Question: Here is my code that checks the type of tile. If its an inclined tile it then updates the
position of the character. As demonstrated in the photo my character does not move along the slope. What am I doing wrong?
'''
bool Entity::PosValidTile(Tile* Tile, int tileX, int tileY)
{
if(Tile->TypeID == TILE_TYPE_ANGLEUP)
{
int Slope, Intercept;
int newY;
Vector P1,P2;
P1.X = tileX; P1.Y = tileY + TILE_SIZE;
P2.X = tileX + TILE_SIZE; P2.Y = tileY;
if(X + (Width/2) > tileX)
{
Slope = -(P2.Y- P1.Y) / (P2.X - P1.X);
Intercept = Slope * (-P1.X + P1.Y);
newY = Slope * ((X + Width/2) + Intercept);
Y = (newY - Height);
return true;
}
}
}
'''

The dimensions of the character are 48 X 96; which are Width and Height respectively. His origin like the tile, is at the upper left corner.
Here is how that function is used
'''
bool Entity::PosValid(int NewX, int NewY)
{
bool Return = true;
int StartX = (NewX + Col_X) / TILE_SIZE;
int StartY = (NewY + Col_Y) / TILE_SIZE;
int EndX = ((NewX + Col_X) + Width - Col_Width - 1) / TILE_SIZE;
int EndY = ((NewY + Col_Y) + Height - Col_Height - 1) / TILE_SIZE;
if(Flags & ENTITY_FLAG_IGNOREMAP)
{
}else
{
for(int iY = StartY; iY <= EndY;iY++)
{
for(int iX = StartX;iX <= EndX;iX++)
{
Tile* Tile = Area::AreaControl.GetTile(iX * TILE_SIZE, iY * TILE_SIZE);
int atileY = iY * TILE_SIZE;
int atileX = iX * TILE_SIZE;
if(PosValidTile(Tile,atileX,atileY) == false)
{
Return = false;
}
}
}
}
if(Flags & ENTITY_FLAG_MAPONLY)
{
}else
{
for(int i = 0;i < (int)EntityList.size();i++)
{
if(PosValidEntity(EntityList[i], NewX, NewY) == false)
{
Return = false;
}
}
}
return Return;
}
'''
The function that calls the previous one is my OnMove function.
'''
void Entity::OnMove(float MoveX, float MoveY)
{
if(MoveX == 0 && MoveY == 0) return;
double NewX = 0;
double NewY = 0;
CanJump = false;
MoveX *= Time::TimeControl.GetDeltaTime();
MoveY *= Time::TimeControl.GetDeltaTime();
if(MoveX != 0)
{
if(MoveX >= 0) NewX = Time::TimeControl.GetDeltaTime();
else NewX = -Time::TimeControl.GetDeltaTime();
}
if(MoveY != 0)
{
if(MoveY >= 0) NewY = Time::TimeControl.GetDeltaTime();
else NewY = -Time::TimeControl.GetDeltaTime();
}
while(true)
{
if(Flags & ENTITY_FLAG_GHOST)
{
PosValid((float)(X + NewX), (float)(Y + NewY));
X += (float)NewX;
Y += (float)NewY;
}else
{
if(PosValid((float)(X + NewX), (int)(Y)))
{
X += (float)NewX;
}else
{
SpeedX = 0;
}
if(PosValid((float)(X), (float)(Y + NewY)))
{
Y += (float)NewY;
}else
{
if(MoveY > 0)
{
CanJump = true;
}
SpeedY = 0;
}
}
MoveX += (float)-NewX;
MoveY += (float)-NewY;
if(NewX > 0 && MoveX <= 0) NewX = 0;
if(NewX < 0 && MoveX >= 0) NewX = 0;
if(NewY > 0 && MoveY <= 0) NewY = 0;
if(NewY < 0 && MoveY >= 0) NewY = 0;
if(MoveX == 0) NewX = 0;
if(MoveY == 0) NewY = 0;
if(MoveX == 0 && MoveY == 0) break;
if(NewX == 0 && NewY == 0) break;
}
}
'''
This function is then called in the main Loop Like so
OnMove(SpeedX,SpeedY);
The speeds are calculated as fallows
'''
SpeedX += AccelX * Time::TimeControl.GetDeltaTime();
SpeedY += AccelY * Time::TimeControl.GetDeltaTime();
'''
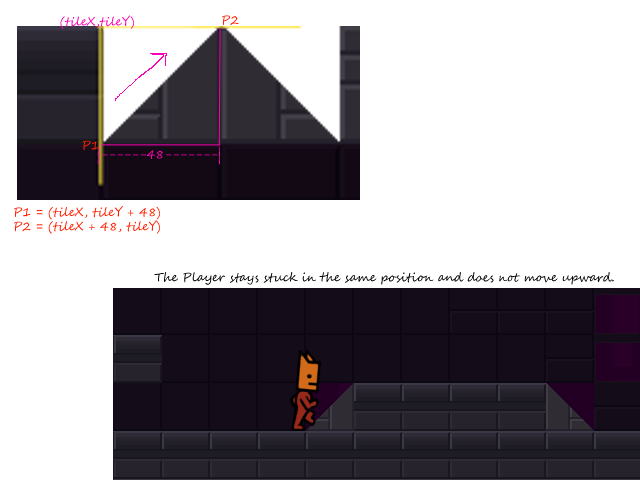
Answer: I'm giving an "answer" but it probably better fit as a comment... a few points:
- 'if'- 'delta time'- 'PosValidTile''Entity''Y''X'- 'TILE_TYPE_ANGLEUP'- 'X'-
You posted new code where you use 'PosValidEntity' using 'NewX' and 'NewY' - we don't see where these values are set to, but keep in mind that your 'PosValidTile' seems to modify directly 'Y', not a "tentative NewY".
Also, I'm not too sure what your 'Intercept' is supposed to do. Basically you have your 'Slope' and you want to know how many pixels along the 'X' axis you are, multiply the 'Slope' by this relative value and then add the base 'Y'. In your case 'Slope' is 'TILE_SIZE / TILE_SIZE' -> '1' so finding your new 'Y' should be as easy as something like - if it's not always '1', simply multiply the relative 'X' by that slope
'''
Y = X + (Width/2) - tileX + tileY;
'''
You take the 'X' position of your character, add the 'Half Width' and the remove the base 'X' value of the tile, this gives you how far along the 'X' axis you are on the slope. Since your slope is always '1', you are as far along the 'Y' axis as you are on the 'X' axis, so if you 'add' (or 'subtract' in your case because I think higher values mean lower on the screen in your coordinates?) this value to your base 'Y' you should get your 'Y' value.